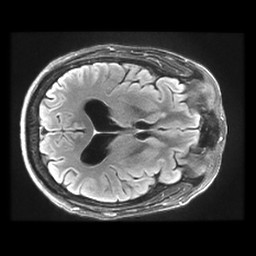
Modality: FLAIR
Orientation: axial
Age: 60
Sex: female
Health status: healthy
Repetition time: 12 s
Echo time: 0.09782 s